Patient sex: M
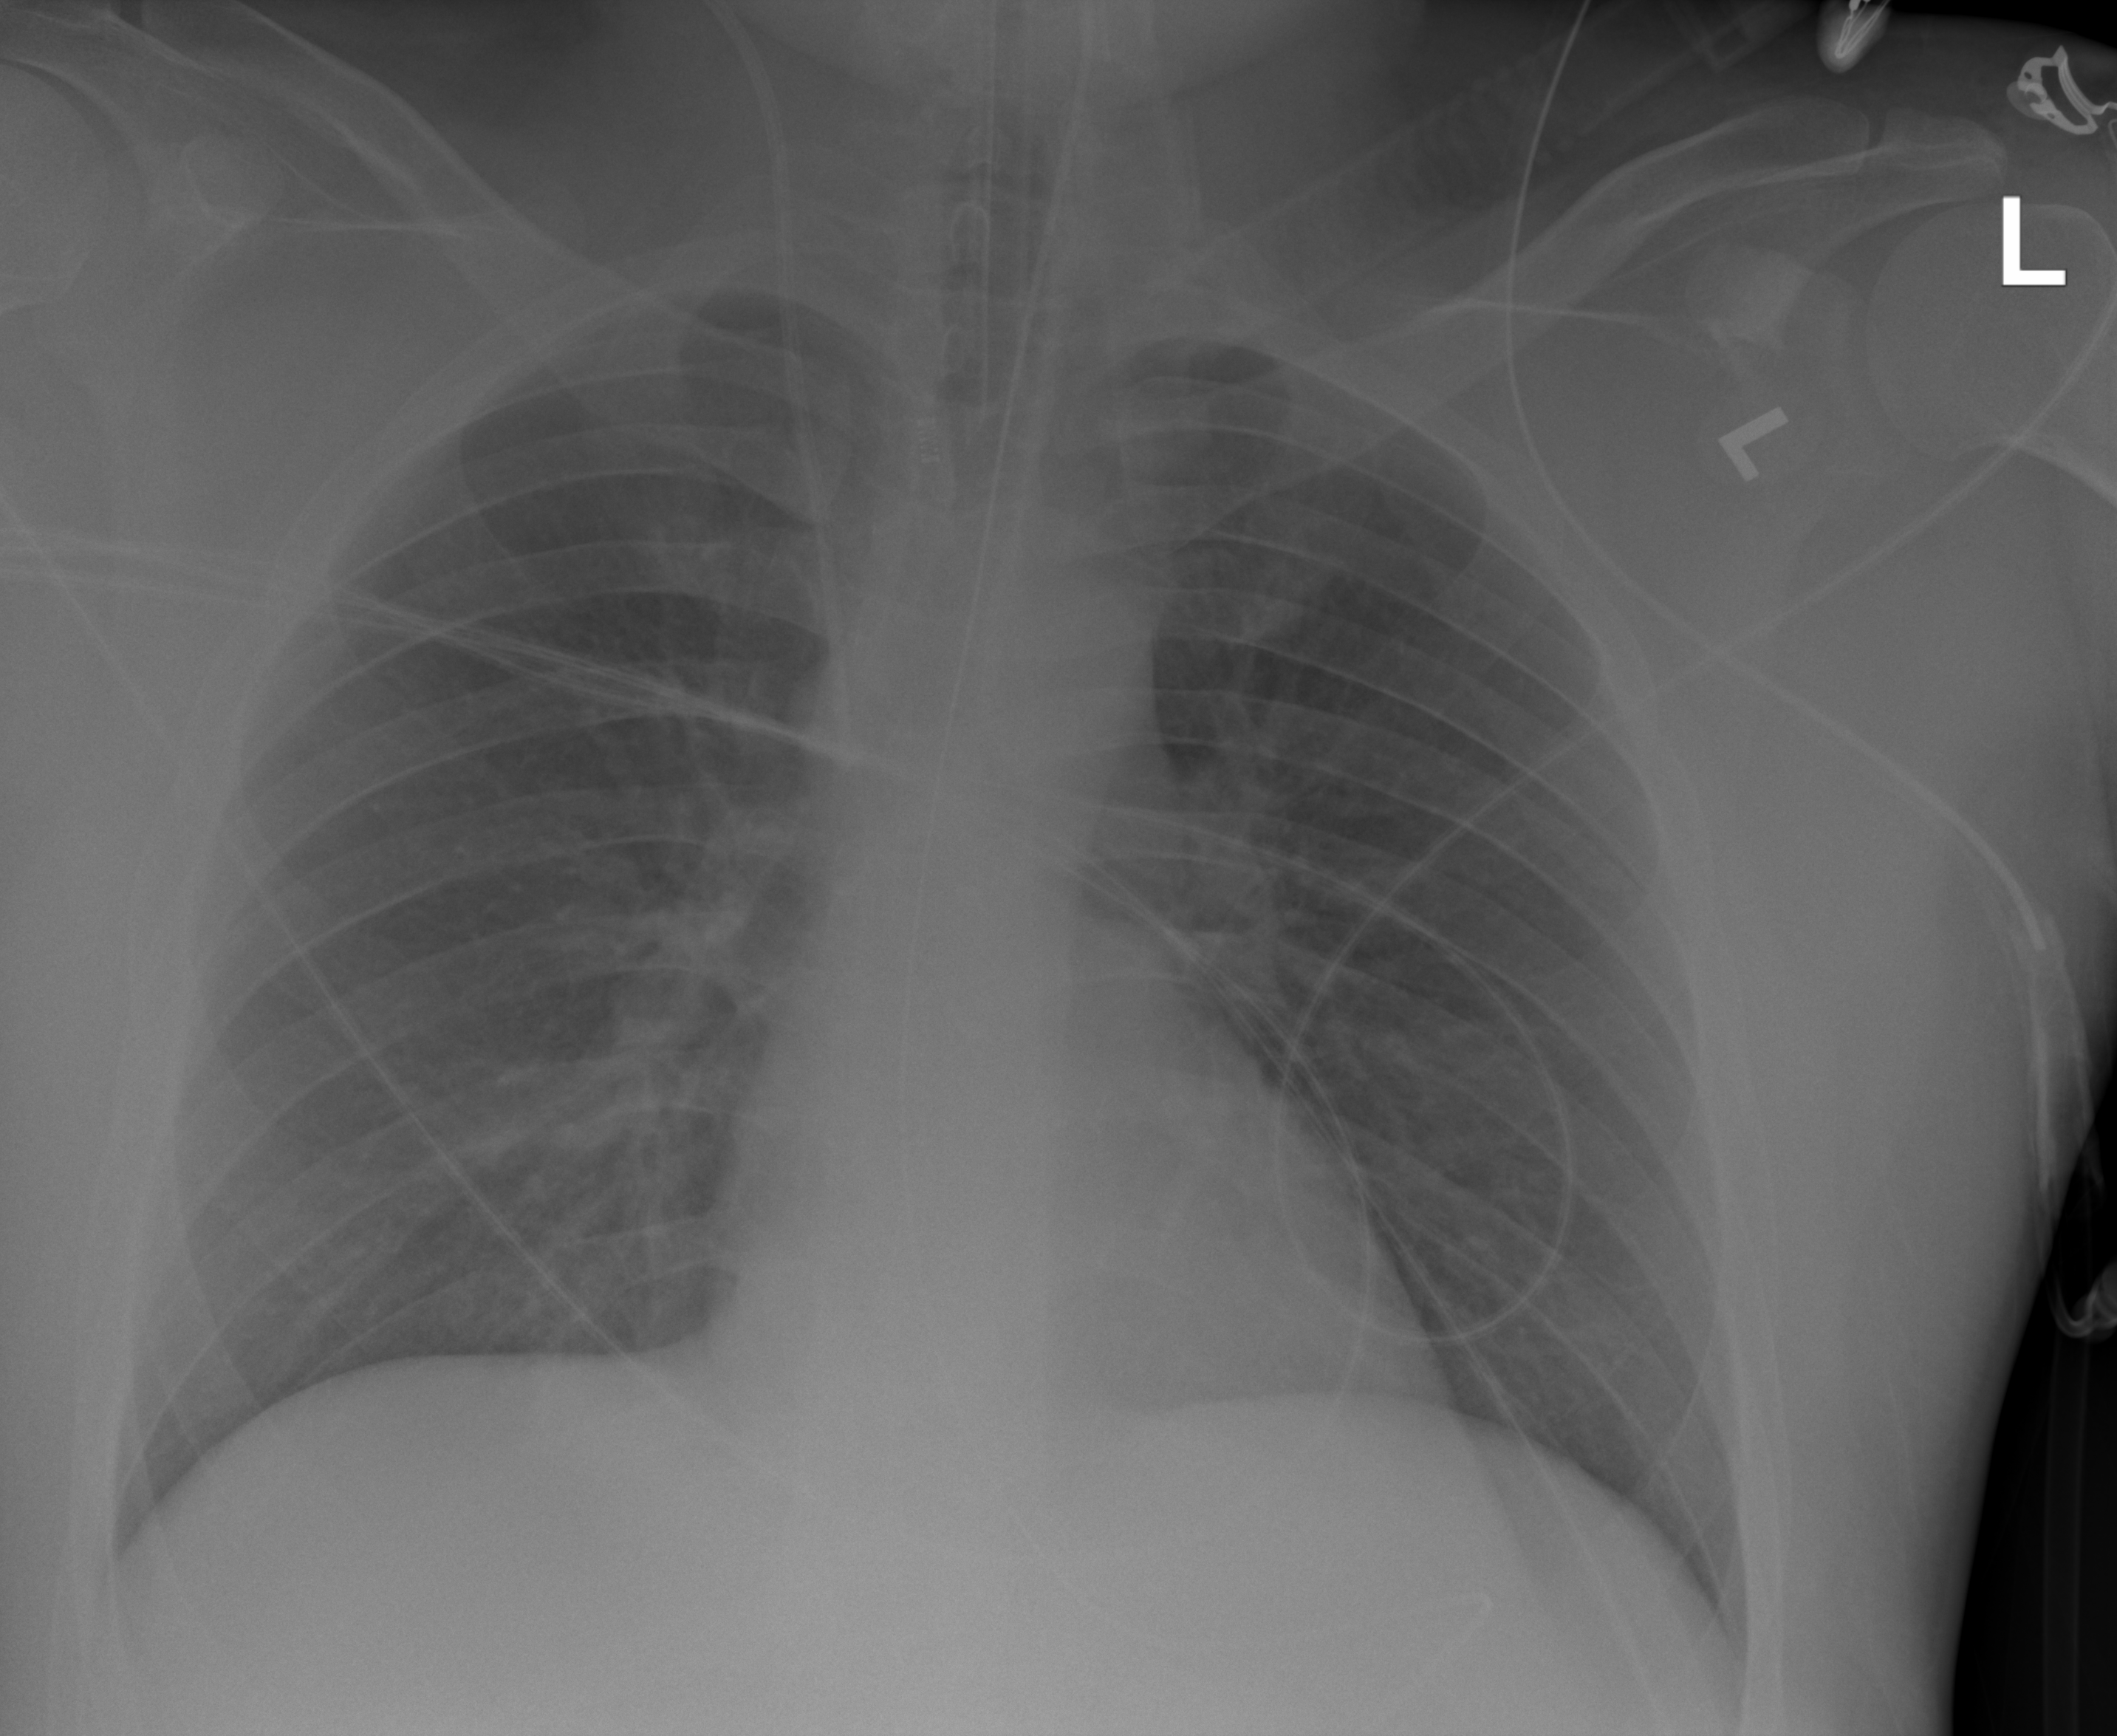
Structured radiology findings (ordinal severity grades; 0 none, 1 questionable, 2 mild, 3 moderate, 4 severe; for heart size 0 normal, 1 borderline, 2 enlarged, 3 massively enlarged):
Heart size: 0
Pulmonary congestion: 0
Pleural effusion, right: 0
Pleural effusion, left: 0
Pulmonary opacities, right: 2
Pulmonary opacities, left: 0
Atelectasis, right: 2
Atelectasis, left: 0